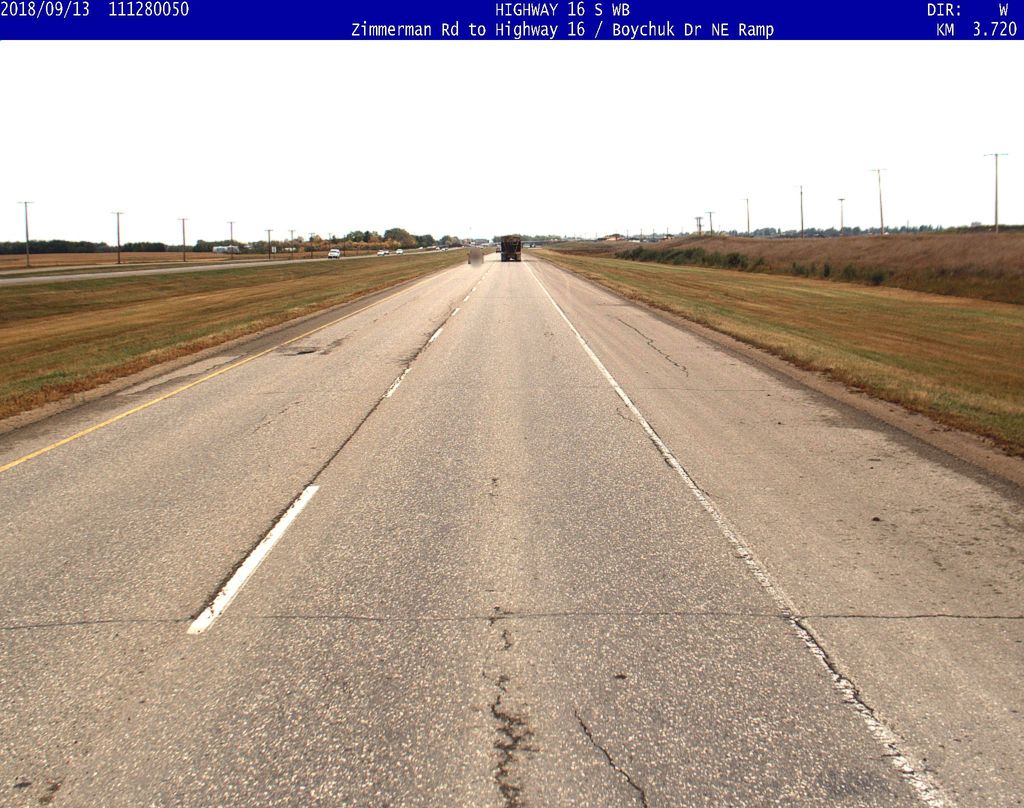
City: saskatoon